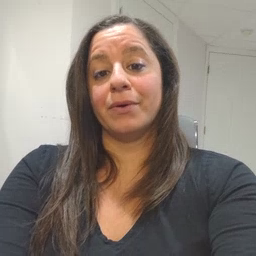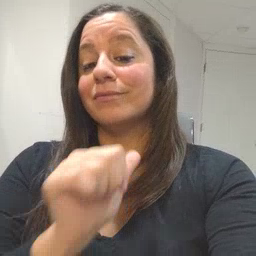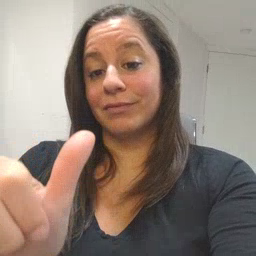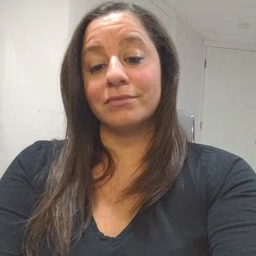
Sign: not